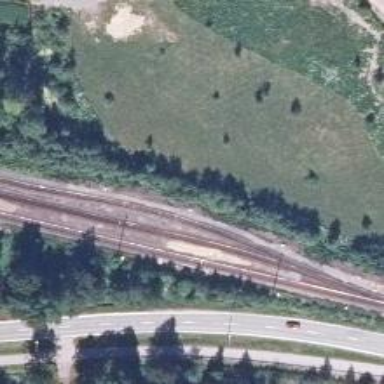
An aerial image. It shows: Railway siding for service.